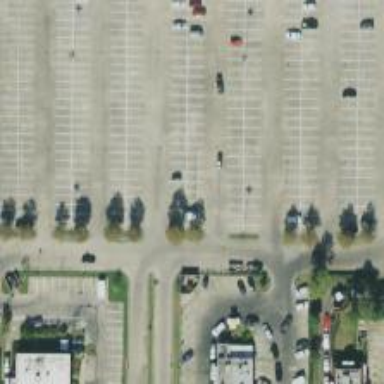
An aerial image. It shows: Parking space is available.